Field crop: maize
Growth stage: 2
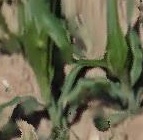
Species: maize